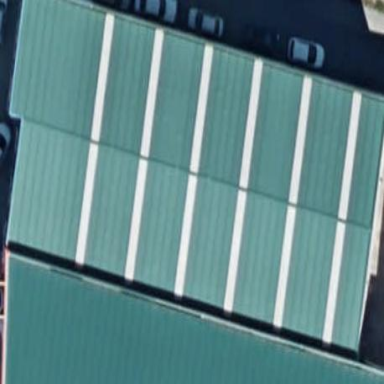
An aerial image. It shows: Warehouse.